Question: I'm making a simple To-Do list app for the iPhone with a rails backend.
So far, I can pull all the 'tasks' in a To-Do list from the web app, parse the JSON, and insert it into the UITableView.
The json response from rails:
'''
[
{"id":1,"name":"Buy bread"},
{"id":8,"name":"Get gas"},
{"id":14,"name":"Call John"}
]
'''
In the UITableView, a row for each task, the textLabel of the cell is the name of the task:

The problem I'm having now is how to associate the cell with the record id of the task.
Two tasks can have the same name, so I can't just get the id from the hash based only on the name.
I need the record id, so I can post back to the rails app, after the user edits the UItableView (deletes a task for example).
Is there a property I can set on the cell? I feel like I'm missing something obvious. This is my first iPhone app, so please be gentle, hehe.
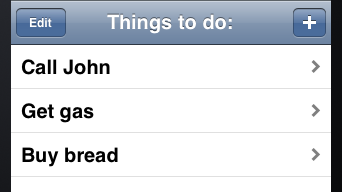
Answer: How are you getting the JSON array to an Objective-C array for use in the table? You'll have to do that again for the ID of the task, and in your '- (void)tableView:(UITableView *)tableView didSelectRowAtIndexPath:(NSIndexPath *)indexPath' method use something like 'theID = [idArray objectAtIndex:indexPath.row];'